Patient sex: M
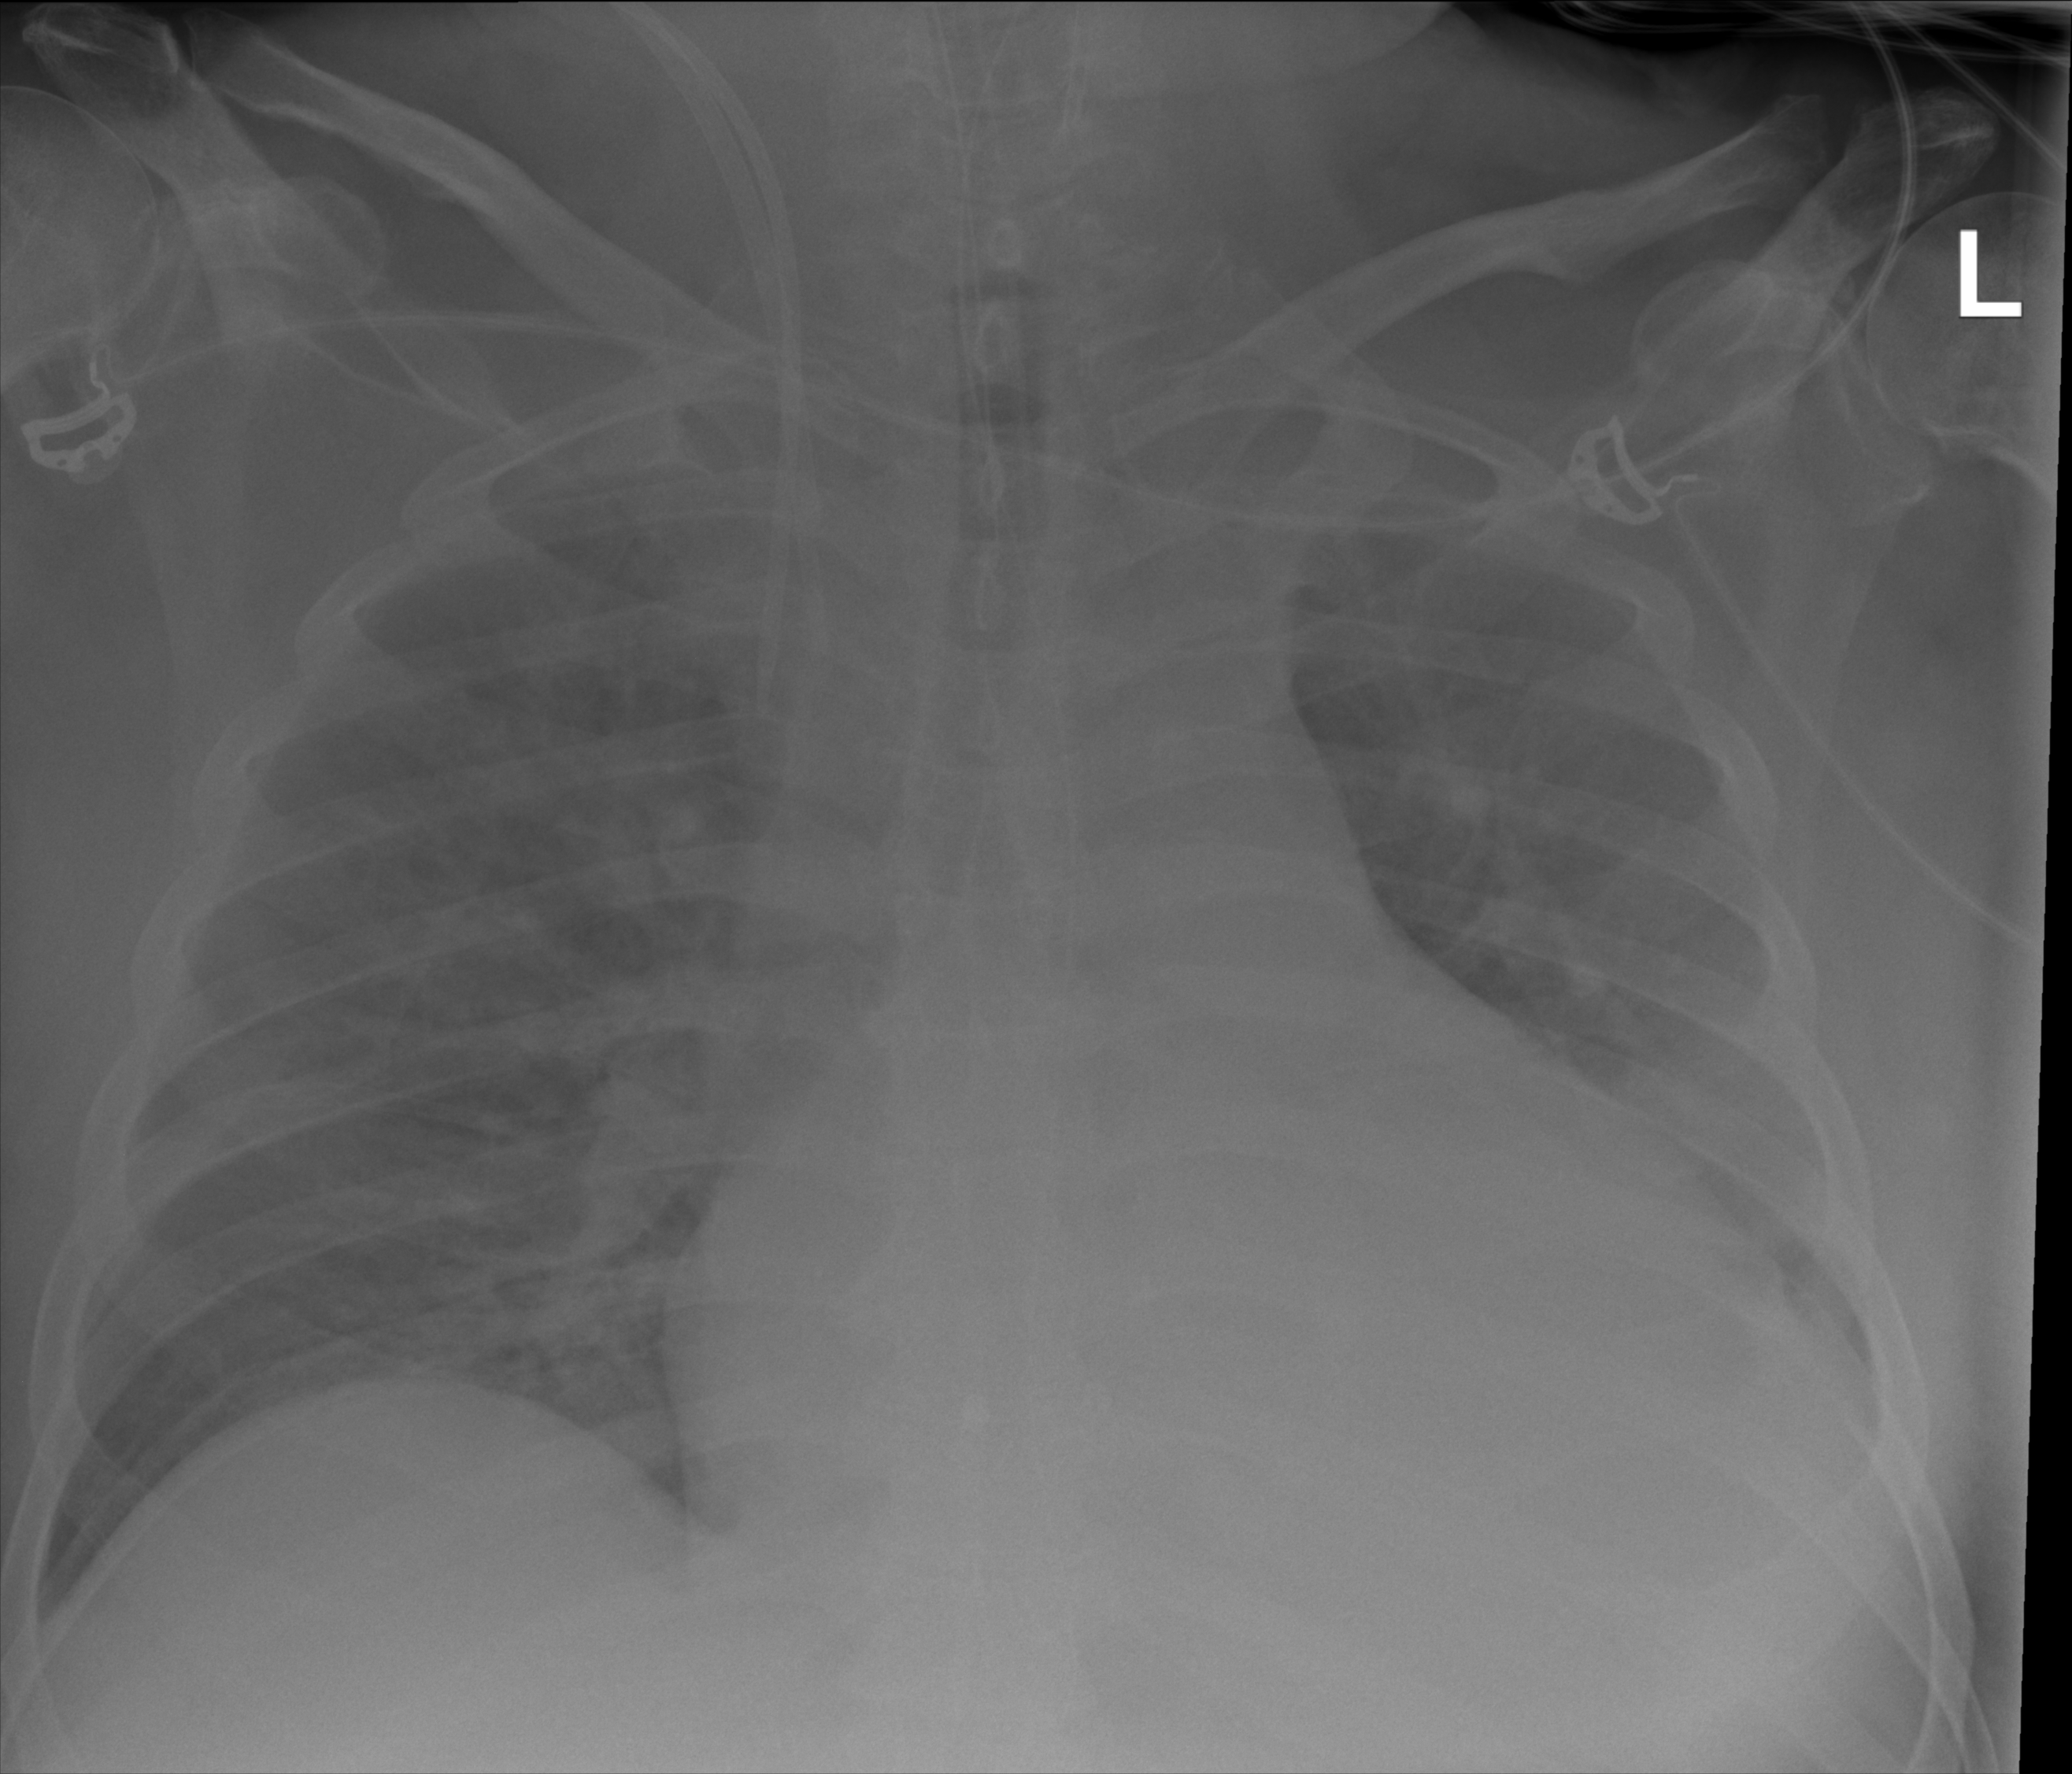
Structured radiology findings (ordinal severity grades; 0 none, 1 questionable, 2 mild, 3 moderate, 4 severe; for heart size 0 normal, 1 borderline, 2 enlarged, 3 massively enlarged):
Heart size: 3
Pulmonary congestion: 2
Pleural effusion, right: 0
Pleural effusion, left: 1
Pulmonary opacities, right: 2
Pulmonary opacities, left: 2
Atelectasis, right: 0
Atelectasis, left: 0